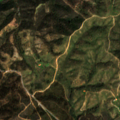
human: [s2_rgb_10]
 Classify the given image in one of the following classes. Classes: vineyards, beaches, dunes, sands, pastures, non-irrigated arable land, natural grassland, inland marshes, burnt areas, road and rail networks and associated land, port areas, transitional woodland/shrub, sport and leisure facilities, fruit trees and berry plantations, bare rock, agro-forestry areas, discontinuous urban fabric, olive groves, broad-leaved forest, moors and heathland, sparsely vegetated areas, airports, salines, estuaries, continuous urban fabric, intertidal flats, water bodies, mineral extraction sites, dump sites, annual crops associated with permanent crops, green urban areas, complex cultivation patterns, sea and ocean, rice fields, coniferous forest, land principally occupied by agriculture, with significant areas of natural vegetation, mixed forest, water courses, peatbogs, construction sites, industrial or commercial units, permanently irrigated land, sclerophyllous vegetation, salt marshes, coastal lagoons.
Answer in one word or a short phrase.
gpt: land principally occupied by agriculture, with significant areas of natural vegetation, broad-leaved forest, transitional woodland/shrub